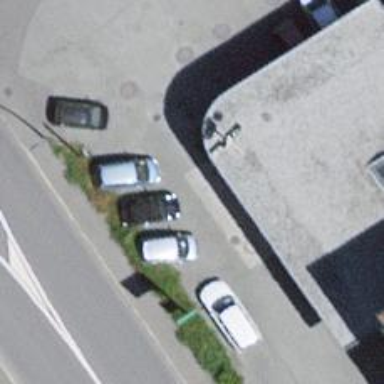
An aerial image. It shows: Fuel station.